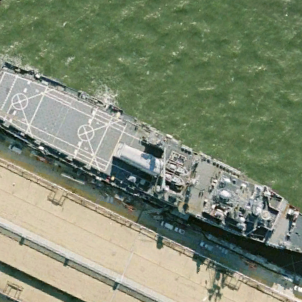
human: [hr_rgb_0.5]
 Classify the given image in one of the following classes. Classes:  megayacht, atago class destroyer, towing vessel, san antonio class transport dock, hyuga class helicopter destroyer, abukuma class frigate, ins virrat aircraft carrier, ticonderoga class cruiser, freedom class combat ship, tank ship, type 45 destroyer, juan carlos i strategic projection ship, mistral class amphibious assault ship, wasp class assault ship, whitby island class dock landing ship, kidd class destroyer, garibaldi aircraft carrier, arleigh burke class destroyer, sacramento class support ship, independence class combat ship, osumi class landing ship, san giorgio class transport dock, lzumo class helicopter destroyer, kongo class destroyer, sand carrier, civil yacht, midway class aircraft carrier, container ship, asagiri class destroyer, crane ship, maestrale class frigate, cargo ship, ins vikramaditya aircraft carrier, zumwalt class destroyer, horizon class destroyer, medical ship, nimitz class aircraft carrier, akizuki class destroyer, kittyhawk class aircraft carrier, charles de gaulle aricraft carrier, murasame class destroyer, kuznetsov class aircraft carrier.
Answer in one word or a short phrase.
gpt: Whitby Island class dock landing ship